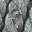
Label: 9